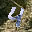
Label: 4